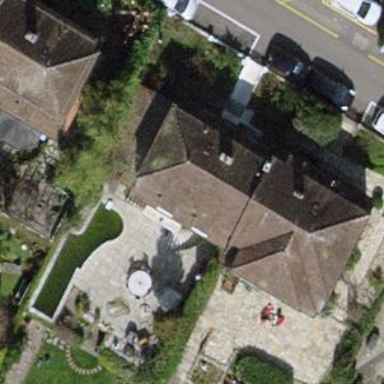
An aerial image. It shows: Semi-detached house.